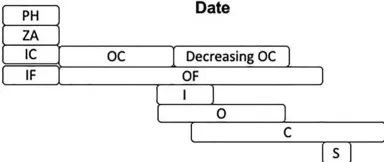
Cell proliferation assay of primary cultures of the described GIST tumor after 24, 48 and 72 hours of incubation with denosumab, sorafenib, sunitinib, octreotide, pasireotide and hydrocortisone (B-D).
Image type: chart (chart)